Current action and preconditions to check: path_clear

Your task: For each precondition in the list above, predict whether it will hold at this action.

Consider the current scene as observed from the mobile robot's camera, and analyze the predicted future states of all dynamic agents (e.g., people, animals, vehicles, or any moving entities) within the NEXT SECOND.

IMPORTANT: Only answer "very likely" if you are absolutely certain—based on strong, clear evidence—that a dynamic agent will violate the precondition in the predicted future state. Do NOT answer "very likely" for unlikely, ambiguous, or low-probability risks.

Ask yourself for each precondition: Is there a high probability, with clear and convincing evidence, that the predicted future states of any dynamic agent will interfere with the predicted future state of the currently executing action within the NEXT SECOND, causing that precondition to fail?

Assess the risk level based on these predictions. Use "likely" or "very likely" if motions create a clear risk of interference.

Use "neutral" or "improbable" if agents are nearby but their predicted paths are clearly diverging or non-conflicting.

Failure Risk Categories: "very improbable", "improbable", "neutral", "likely", "very likely"

Answer Format: Output ONLY the probability_of_failure value from these categories: "very improbable", "improbable", "neutral", "likely", "very likely"

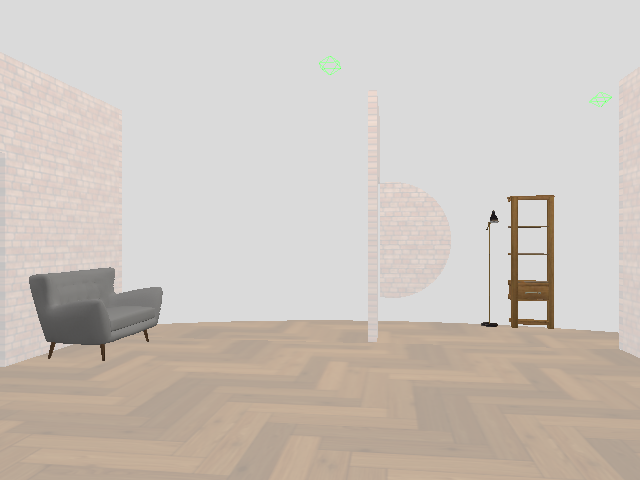

Answer: very improbable